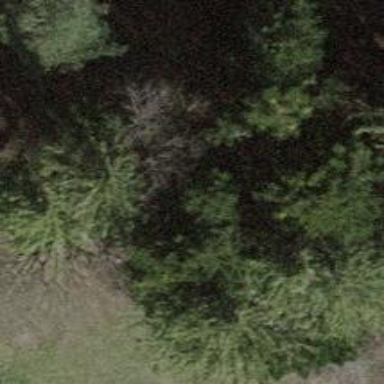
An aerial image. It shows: Brown bench.